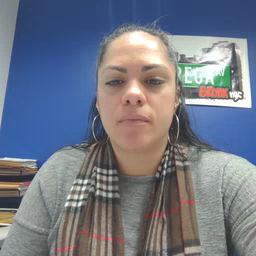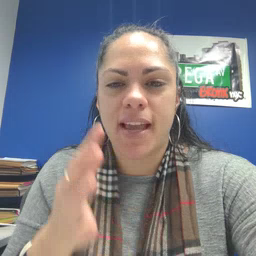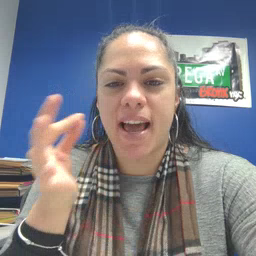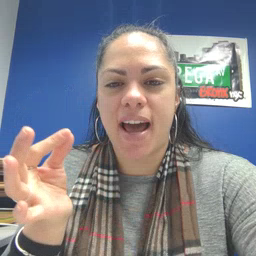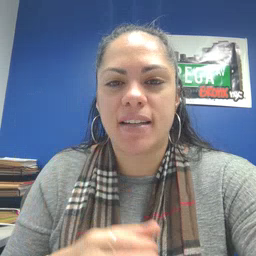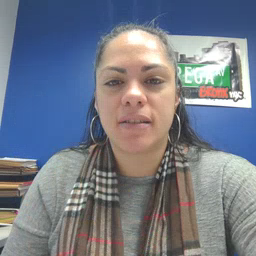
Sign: cat